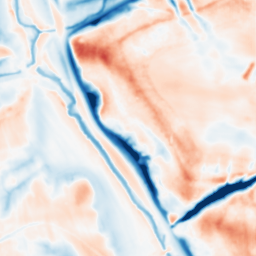
Category: multiscale
Decomposition family: dog_multiscale
Decomposition parameters: sigma_ratio: 1.6
n_scales: 5
base_sigma: 1
Upsampling method: fft_zeropad
Upsampling parameters: scale: 2
Upsampling scale: 2